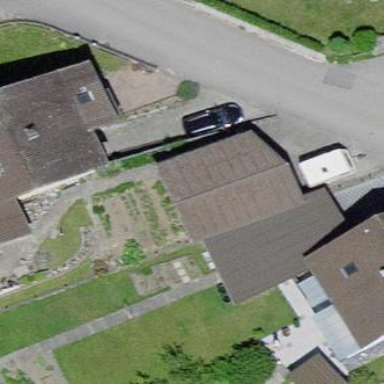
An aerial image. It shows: Garage.